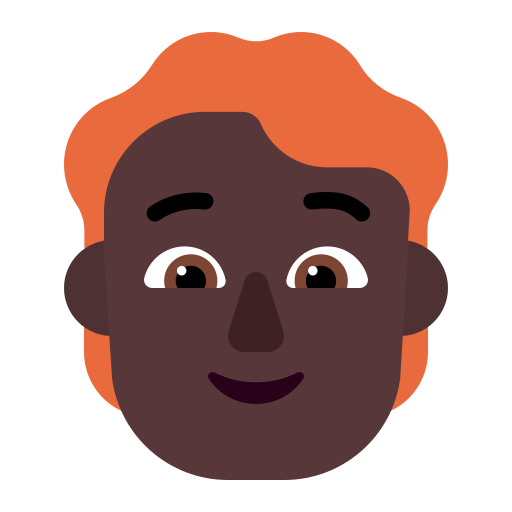
person red hair flat dark